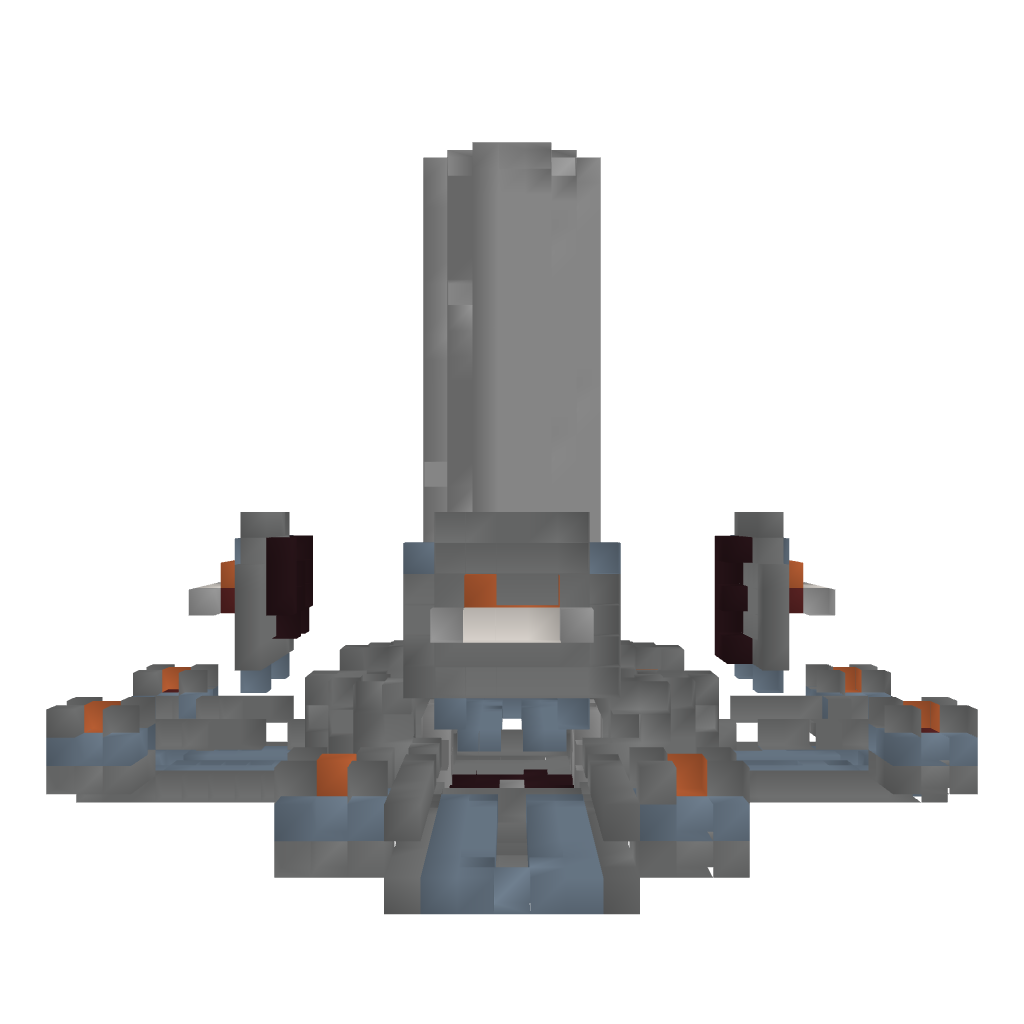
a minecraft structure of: Server spawn #1